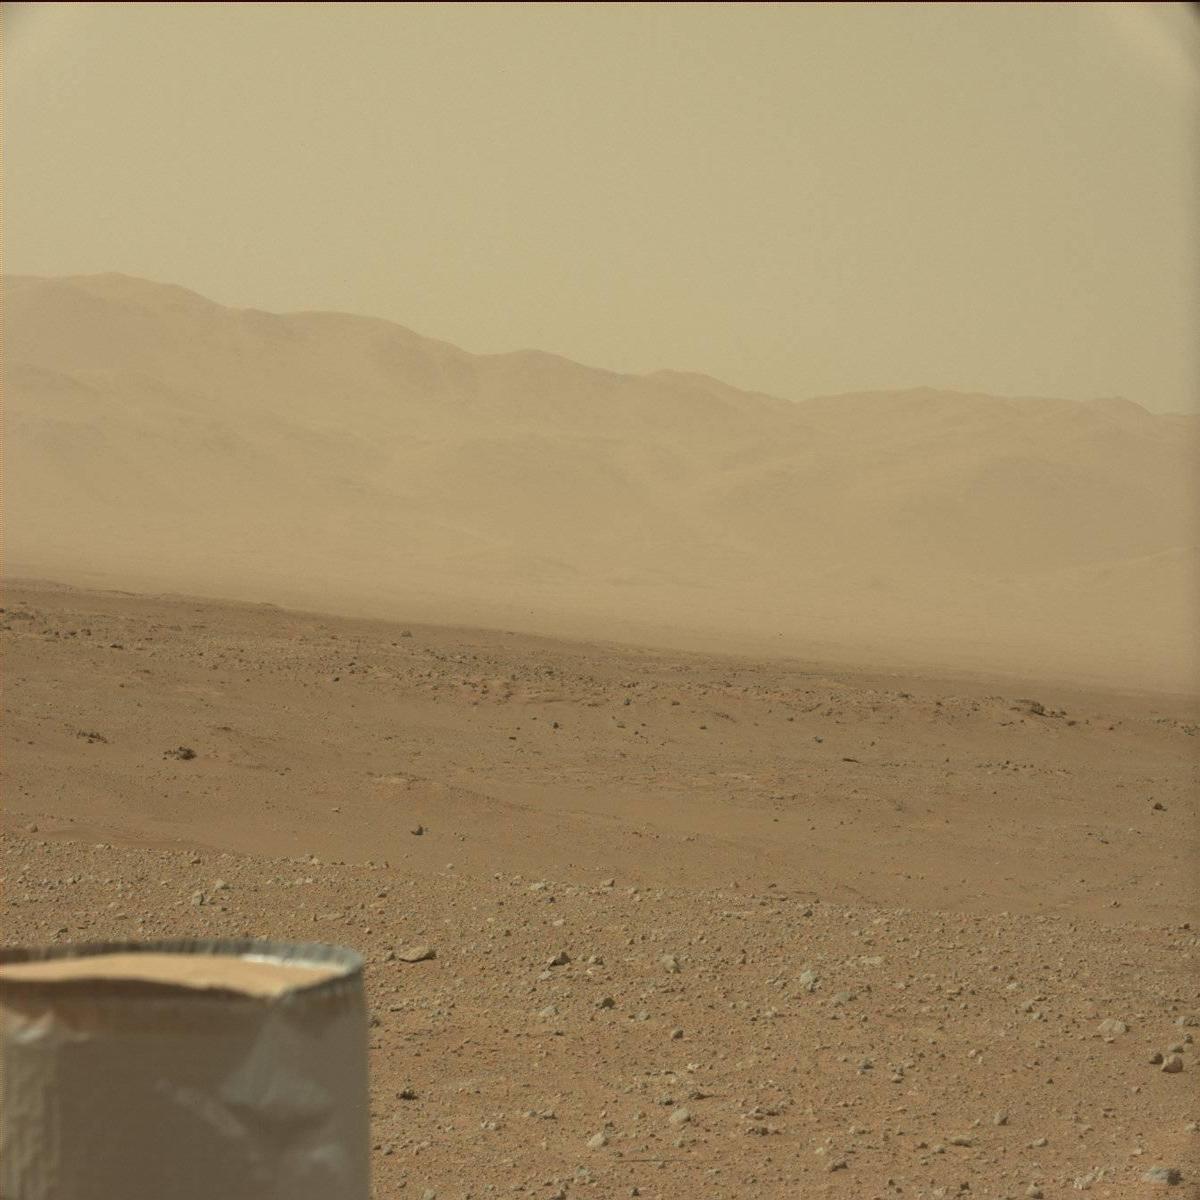
Terrain classes present: Bedrock, Ridge, Rover, Sand / Soil, Sky